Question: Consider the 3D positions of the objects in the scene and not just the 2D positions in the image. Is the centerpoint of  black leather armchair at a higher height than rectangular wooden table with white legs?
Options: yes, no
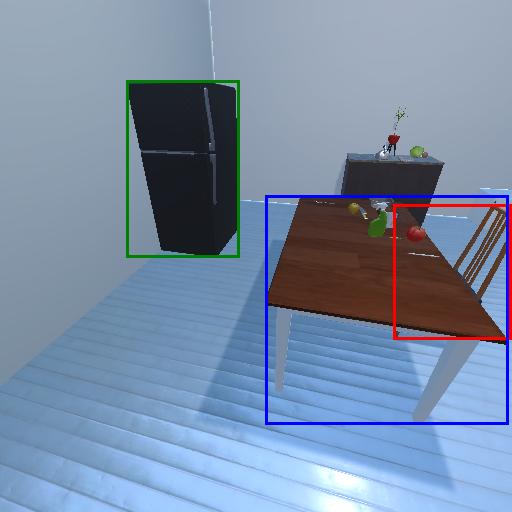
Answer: yes